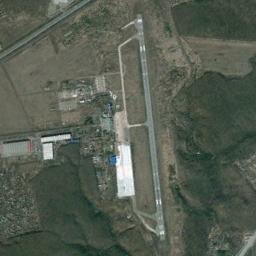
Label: airport